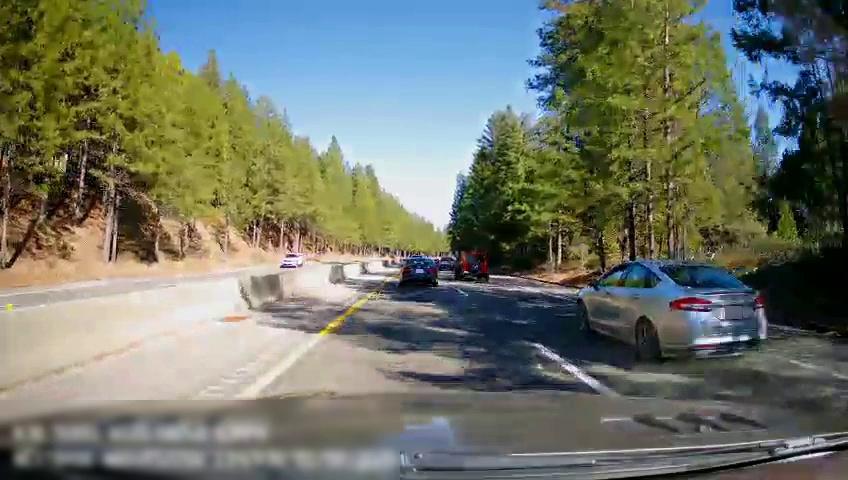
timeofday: Day
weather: Sunny
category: Drivable Space
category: Drivable Space
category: Vehicles | SUV
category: Vehicles | SUV
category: Vehicles | Car
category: Vehicles | Car
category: Vehicles | SUV
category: Lanes | Current Lane
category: Lanes | Current Lane
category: Lanes | Alternate Lane